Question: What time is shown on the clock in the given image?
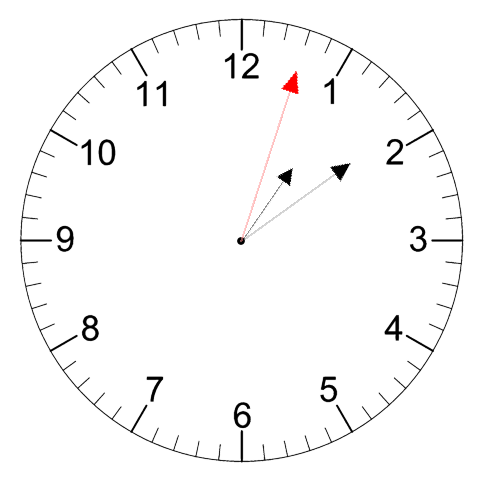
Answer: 01:09:03